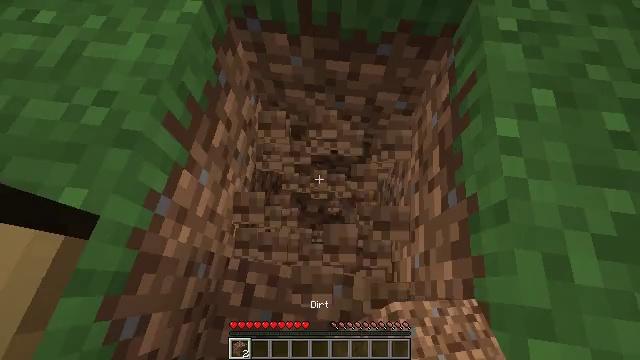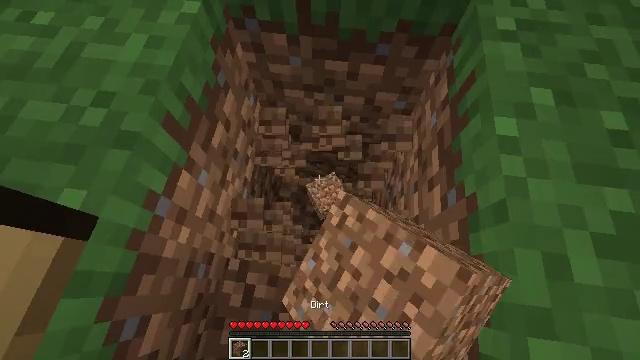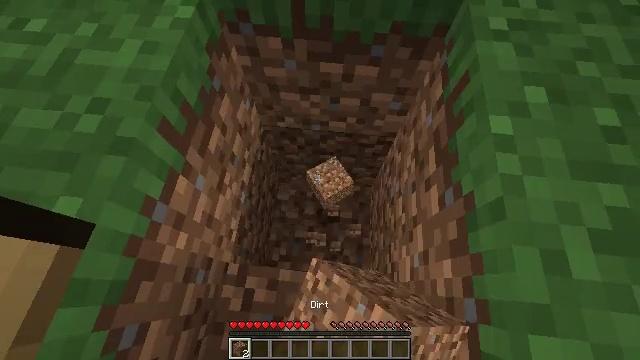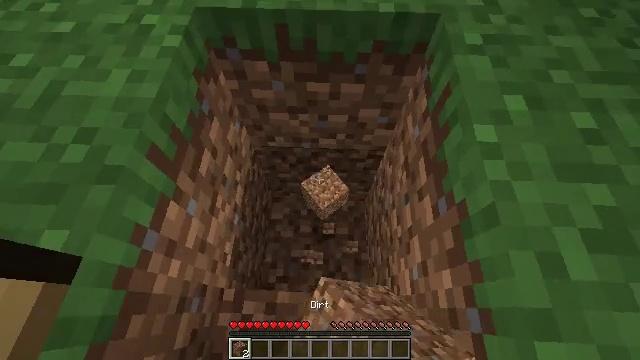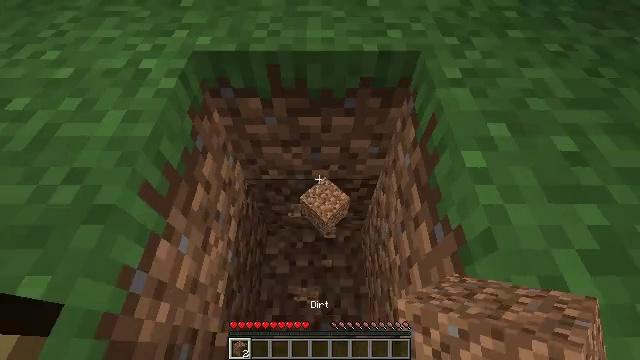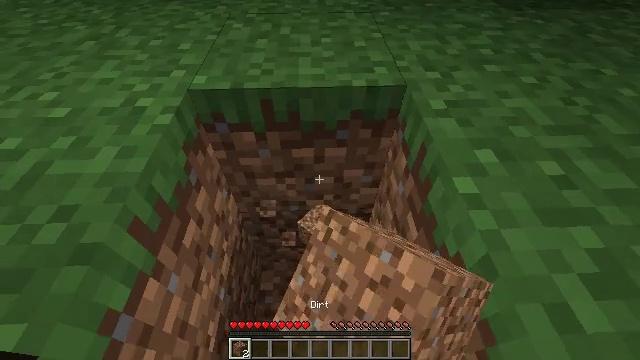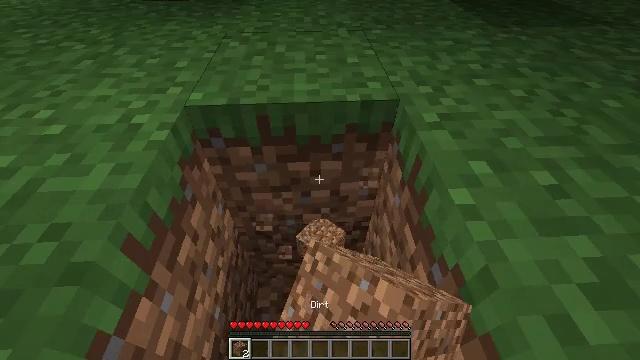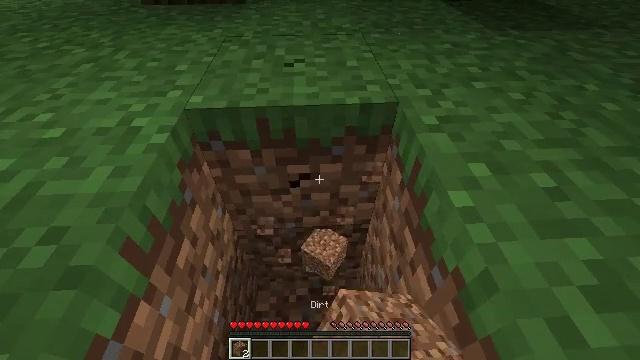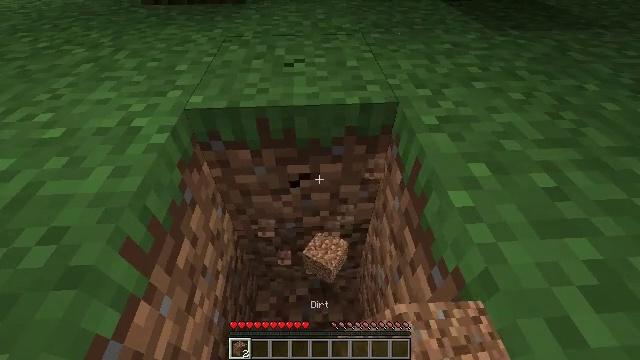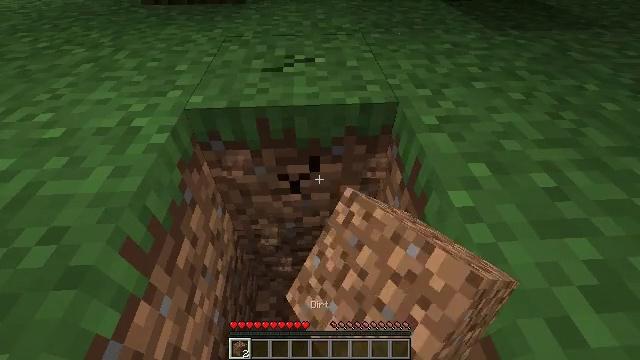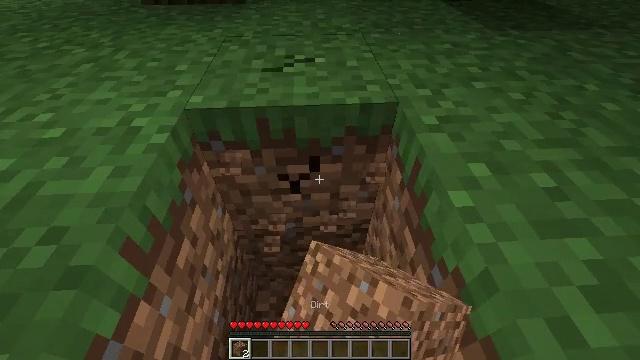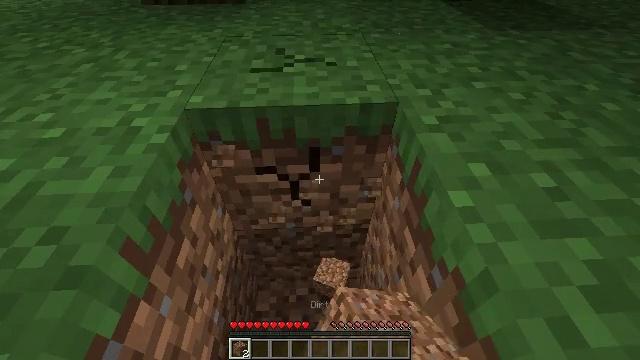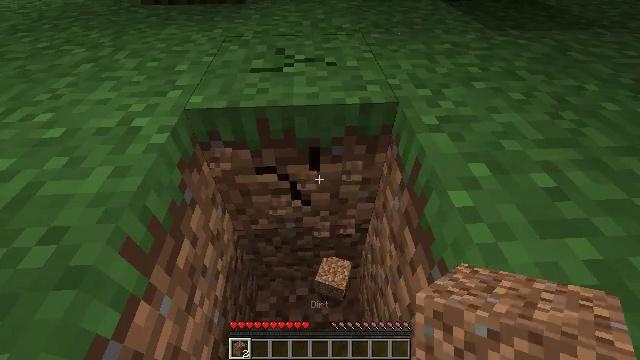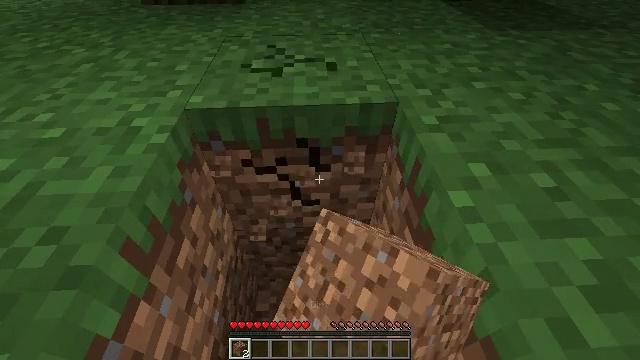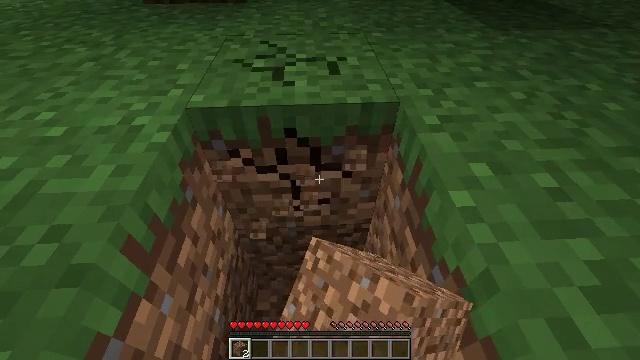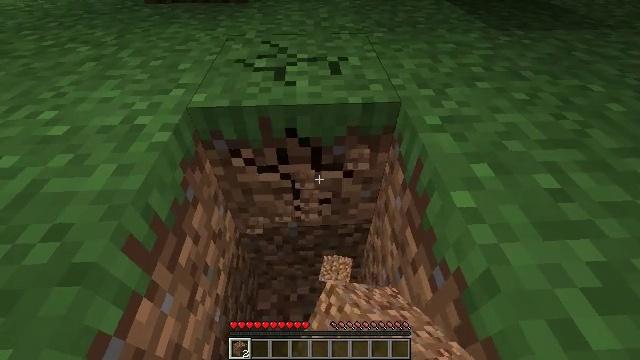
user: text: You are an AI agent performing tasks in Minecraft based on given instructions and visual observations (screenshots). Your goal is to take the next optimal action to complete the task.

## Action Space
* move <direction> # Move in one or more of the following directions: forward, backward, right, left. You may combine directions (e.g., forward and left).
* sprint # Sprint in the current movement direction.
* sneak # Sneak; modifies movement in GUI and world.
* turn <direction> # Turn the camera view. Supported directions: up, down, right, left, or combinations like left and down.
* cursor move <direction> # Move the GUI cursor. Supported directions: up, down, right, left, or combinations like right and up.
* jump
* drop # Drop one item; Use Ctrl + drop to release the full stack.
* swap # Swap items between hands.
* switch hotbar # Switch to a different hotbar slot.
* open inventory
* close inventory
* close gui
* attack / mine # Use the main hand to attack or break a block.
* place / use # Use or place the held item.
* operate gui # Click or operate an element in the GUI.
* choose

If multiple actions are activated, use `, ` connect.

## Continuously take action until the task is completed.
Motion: motion action
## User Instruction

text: Gather grass block for landscaping.
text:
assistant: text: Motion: attack / mine
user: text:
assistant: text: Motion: turn right, attack / mine
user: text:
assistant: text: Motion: turn right and up, attack / mine
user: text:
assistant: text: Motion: turn right and up, attack / mine
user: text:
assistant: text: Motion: turn right and up, attack / mine
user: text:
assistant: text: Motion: turn right and up, attack / mine
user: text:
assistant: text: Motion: attack / mine
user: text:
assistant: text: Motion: attack / mine
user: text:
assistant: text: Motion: attack / mine
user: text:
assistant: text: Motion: attack / mine
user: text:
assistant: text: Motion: attack / mine
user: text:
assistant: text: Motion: attack / mine
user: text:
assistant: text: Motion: attack / mine
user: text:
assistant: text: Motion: attack / mine
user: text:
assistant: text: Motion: attack / mine
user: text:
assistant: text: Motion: attack / mine
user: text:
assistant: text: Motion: attack / mine
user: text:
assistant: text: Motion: attack / mine
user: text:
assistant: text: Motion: attack / mine
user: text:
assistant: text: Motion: attack / mine
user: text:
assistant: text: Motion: attack / mine
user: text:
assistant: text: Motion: attack / mine
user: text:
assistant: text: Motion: turn down, attack / mine
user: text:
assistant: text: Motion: turn down, attack / mine
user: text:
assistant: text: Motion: turn down, attack / mine
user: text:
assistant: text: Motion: attack / mine
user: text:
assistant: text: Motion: attack / mine
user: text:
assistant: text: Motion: attack / mine